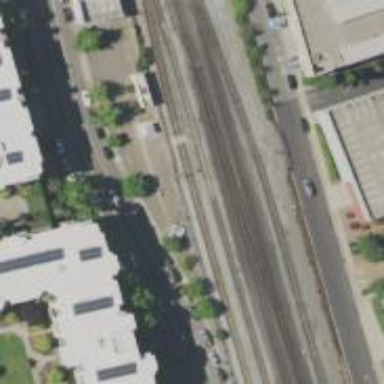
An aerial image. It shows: Railway signal.